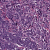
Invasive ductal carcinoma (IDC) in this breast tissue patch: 1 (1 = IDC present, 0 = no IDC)